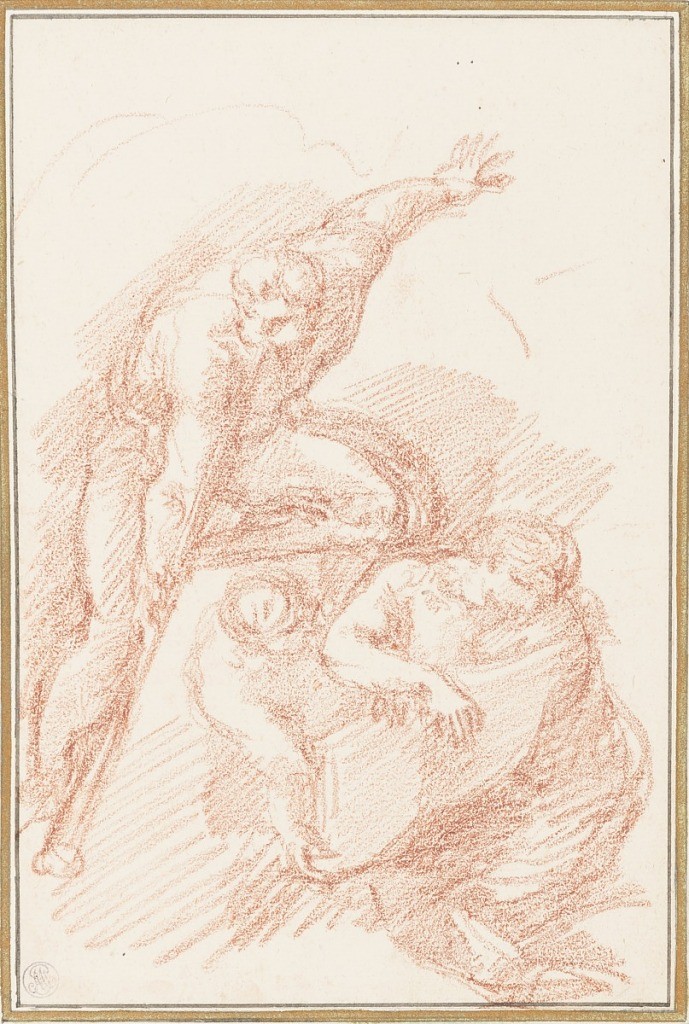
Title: Figures from Last Judgment
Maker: Jean-Robert Ango, French, active in Rome 1759 –1770, d. 1773
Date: ca. 1759–70
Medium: Red chalk on paper
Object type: Drawing
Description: Three angels, one blowing a trumpet and two holding a large book. Based on figures from The Last Judgment by Michelangelo.